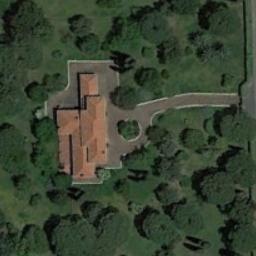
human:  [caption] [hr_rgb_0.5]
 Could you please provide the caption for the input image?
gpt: The sparse residential  is surrounded by trees .

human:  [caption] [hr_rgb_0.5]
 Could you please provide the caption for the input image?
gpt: The sparse residential is on the grass next to some trees and a road .

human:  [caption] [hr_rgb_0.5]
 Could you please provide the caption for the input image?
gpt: There are several orange houses of various sizes and many green trees in the sparse residential area .

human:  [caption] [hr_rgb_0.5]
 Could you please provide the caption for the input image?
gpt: The room is surrounded by trees .

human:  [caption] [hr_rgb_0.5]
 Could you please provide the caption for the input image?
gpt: A sparse residential area with many green trees and an orange building .